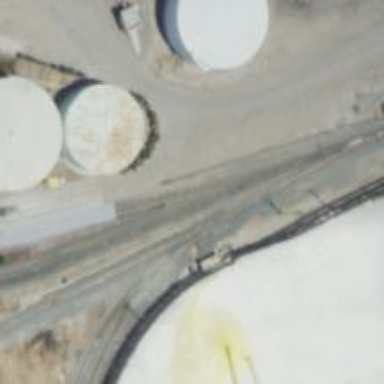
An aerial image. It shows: Rail spur service.